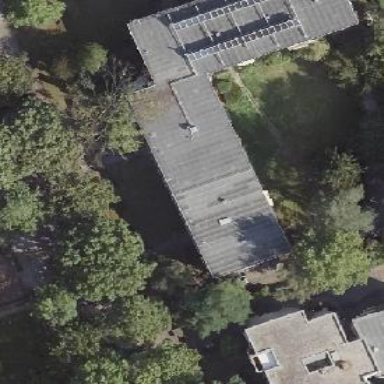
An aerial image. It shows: Flat-roofed apartment building.